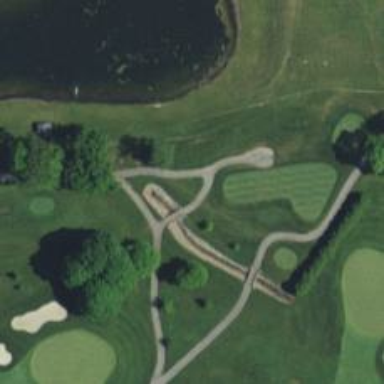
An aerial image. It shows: Path for both roads and golfers.